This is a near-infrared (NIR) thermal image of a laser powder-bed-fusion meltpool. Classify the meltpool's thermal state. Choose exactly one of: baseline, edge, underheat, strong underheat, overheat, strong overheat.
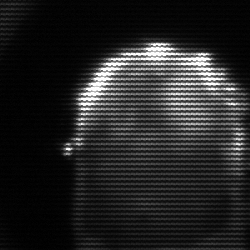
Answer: baseline